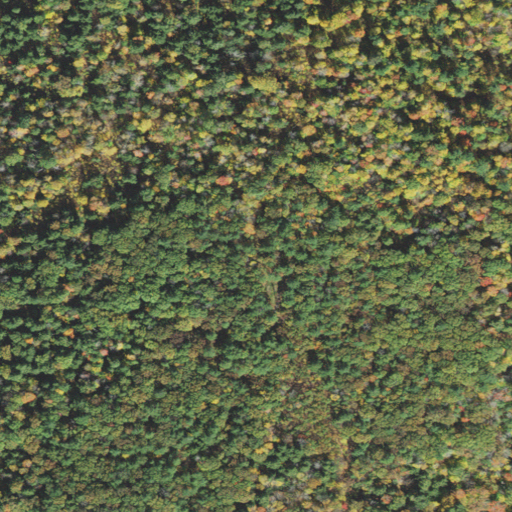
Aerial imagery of mountain in Vermont named Signal Hill containing mixed forest, deciduous forest, and evergreen forest